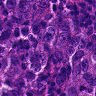
Metastatic tissue present: yes